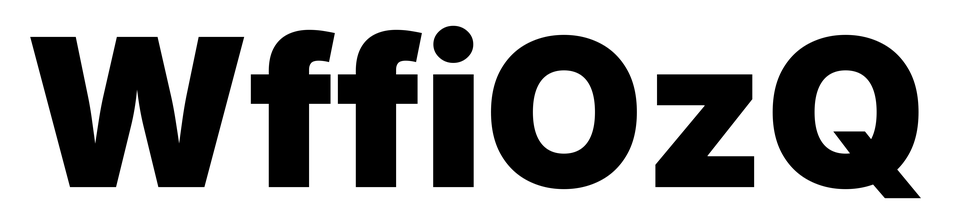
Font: Inter_Black